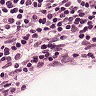
Metastatic tissue present: no